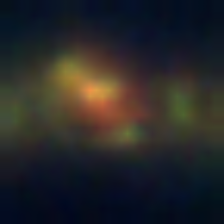
Taxon: Diatom_aggregate
Group: Diatoms